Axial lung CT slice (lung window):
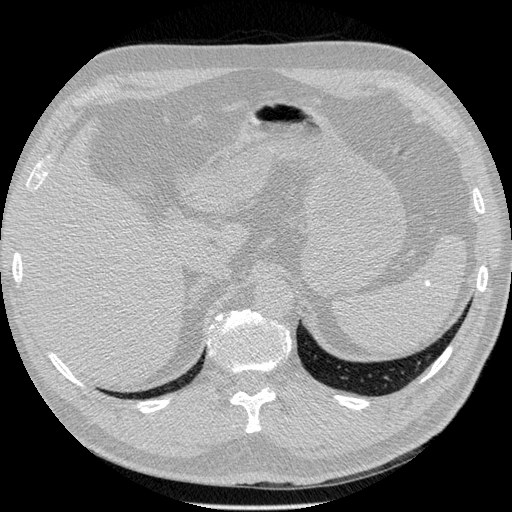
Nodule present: no